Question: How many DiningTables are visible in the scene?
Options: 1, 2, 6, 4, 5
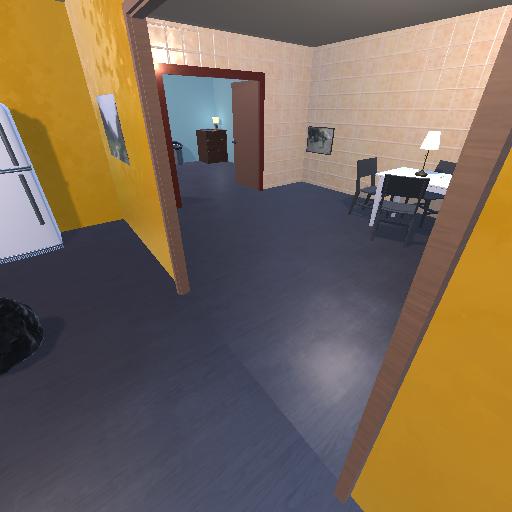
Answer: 1